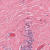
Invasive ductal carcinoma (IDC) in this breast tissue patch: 0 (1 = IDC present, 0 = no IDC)